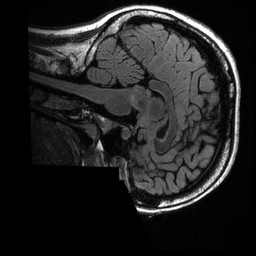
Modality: T2w
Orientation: sagittal
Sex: female
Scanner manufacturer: ge
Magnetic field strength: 3 T
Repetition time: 6 s
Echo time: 0.1256 s